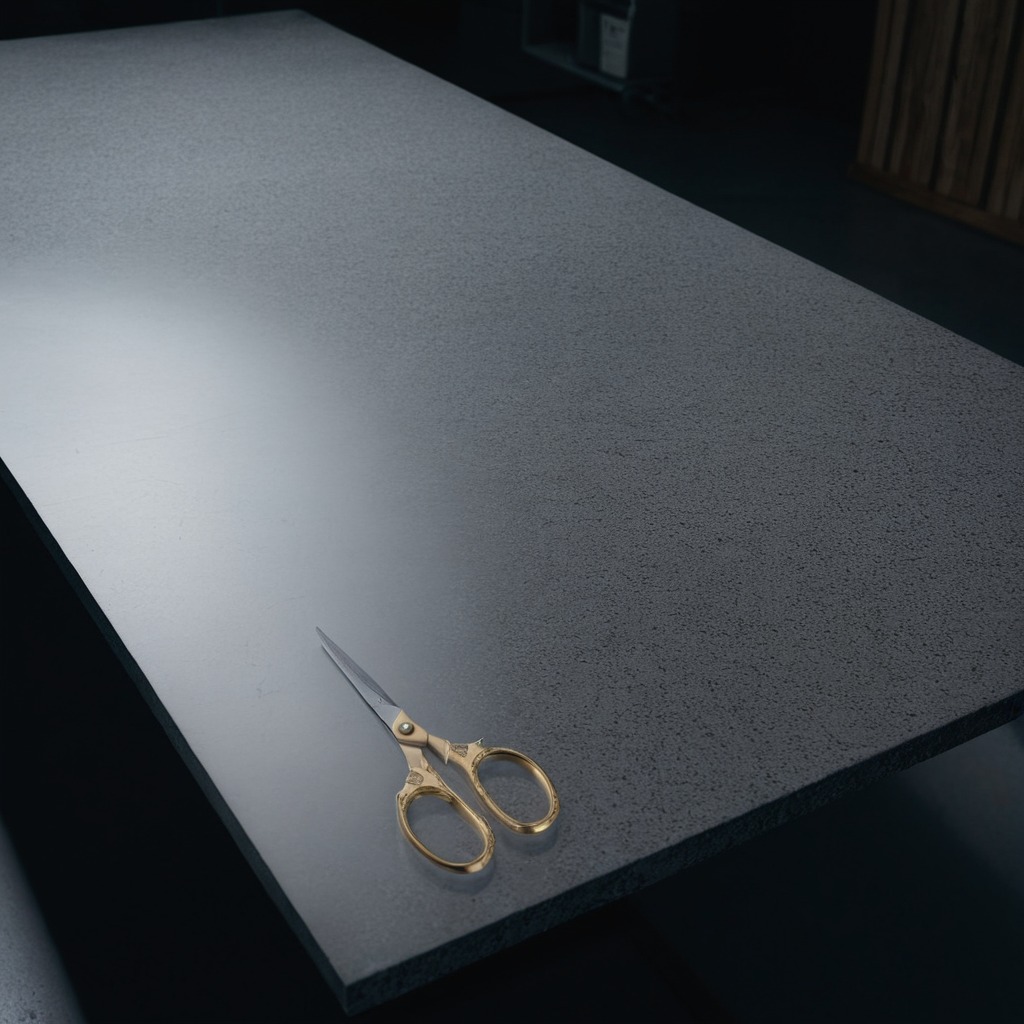
A scissor is lying on the clean granite table inside a workshop at night.